Aerial crown-view tile of a tropical tree (Barro Colorado Island, Panama), acquired 20250317:
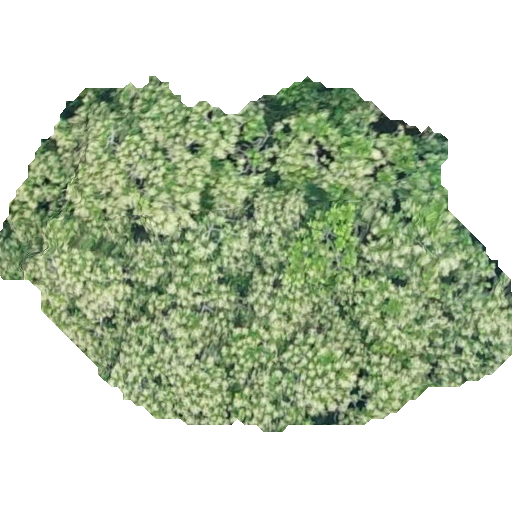
Species: Anacardium excelsum
GBIF accepted scientific name: Anacardium excelsum
Crown area: 199.414 m²